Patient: sex M, age 36
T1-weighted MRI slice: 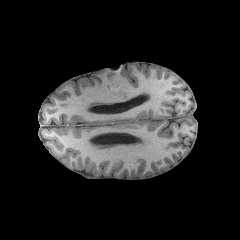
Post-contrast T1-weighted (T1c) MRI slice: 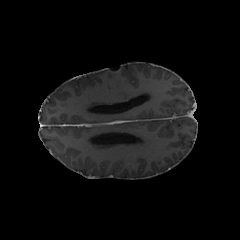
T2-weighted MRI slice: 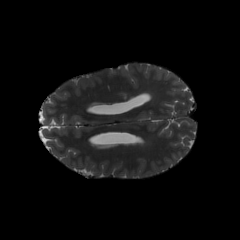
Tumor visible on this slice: yes
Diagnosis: Astrocytoma, IDH-mutant
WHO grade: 4